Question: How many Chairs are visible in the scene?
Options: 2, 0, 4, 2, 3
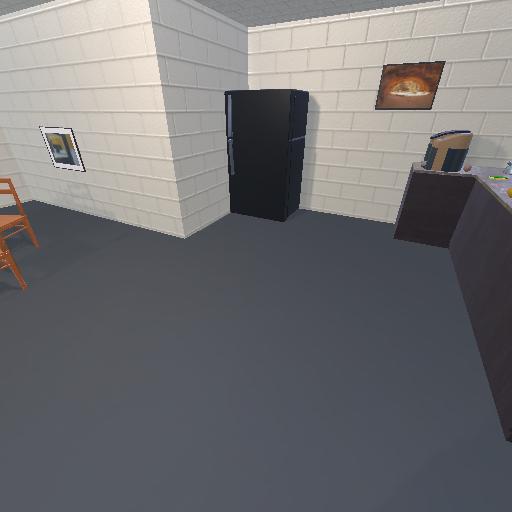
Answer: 2